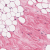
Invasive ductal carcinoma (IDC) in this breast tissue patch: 0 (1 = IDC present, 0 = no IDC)